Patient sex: M
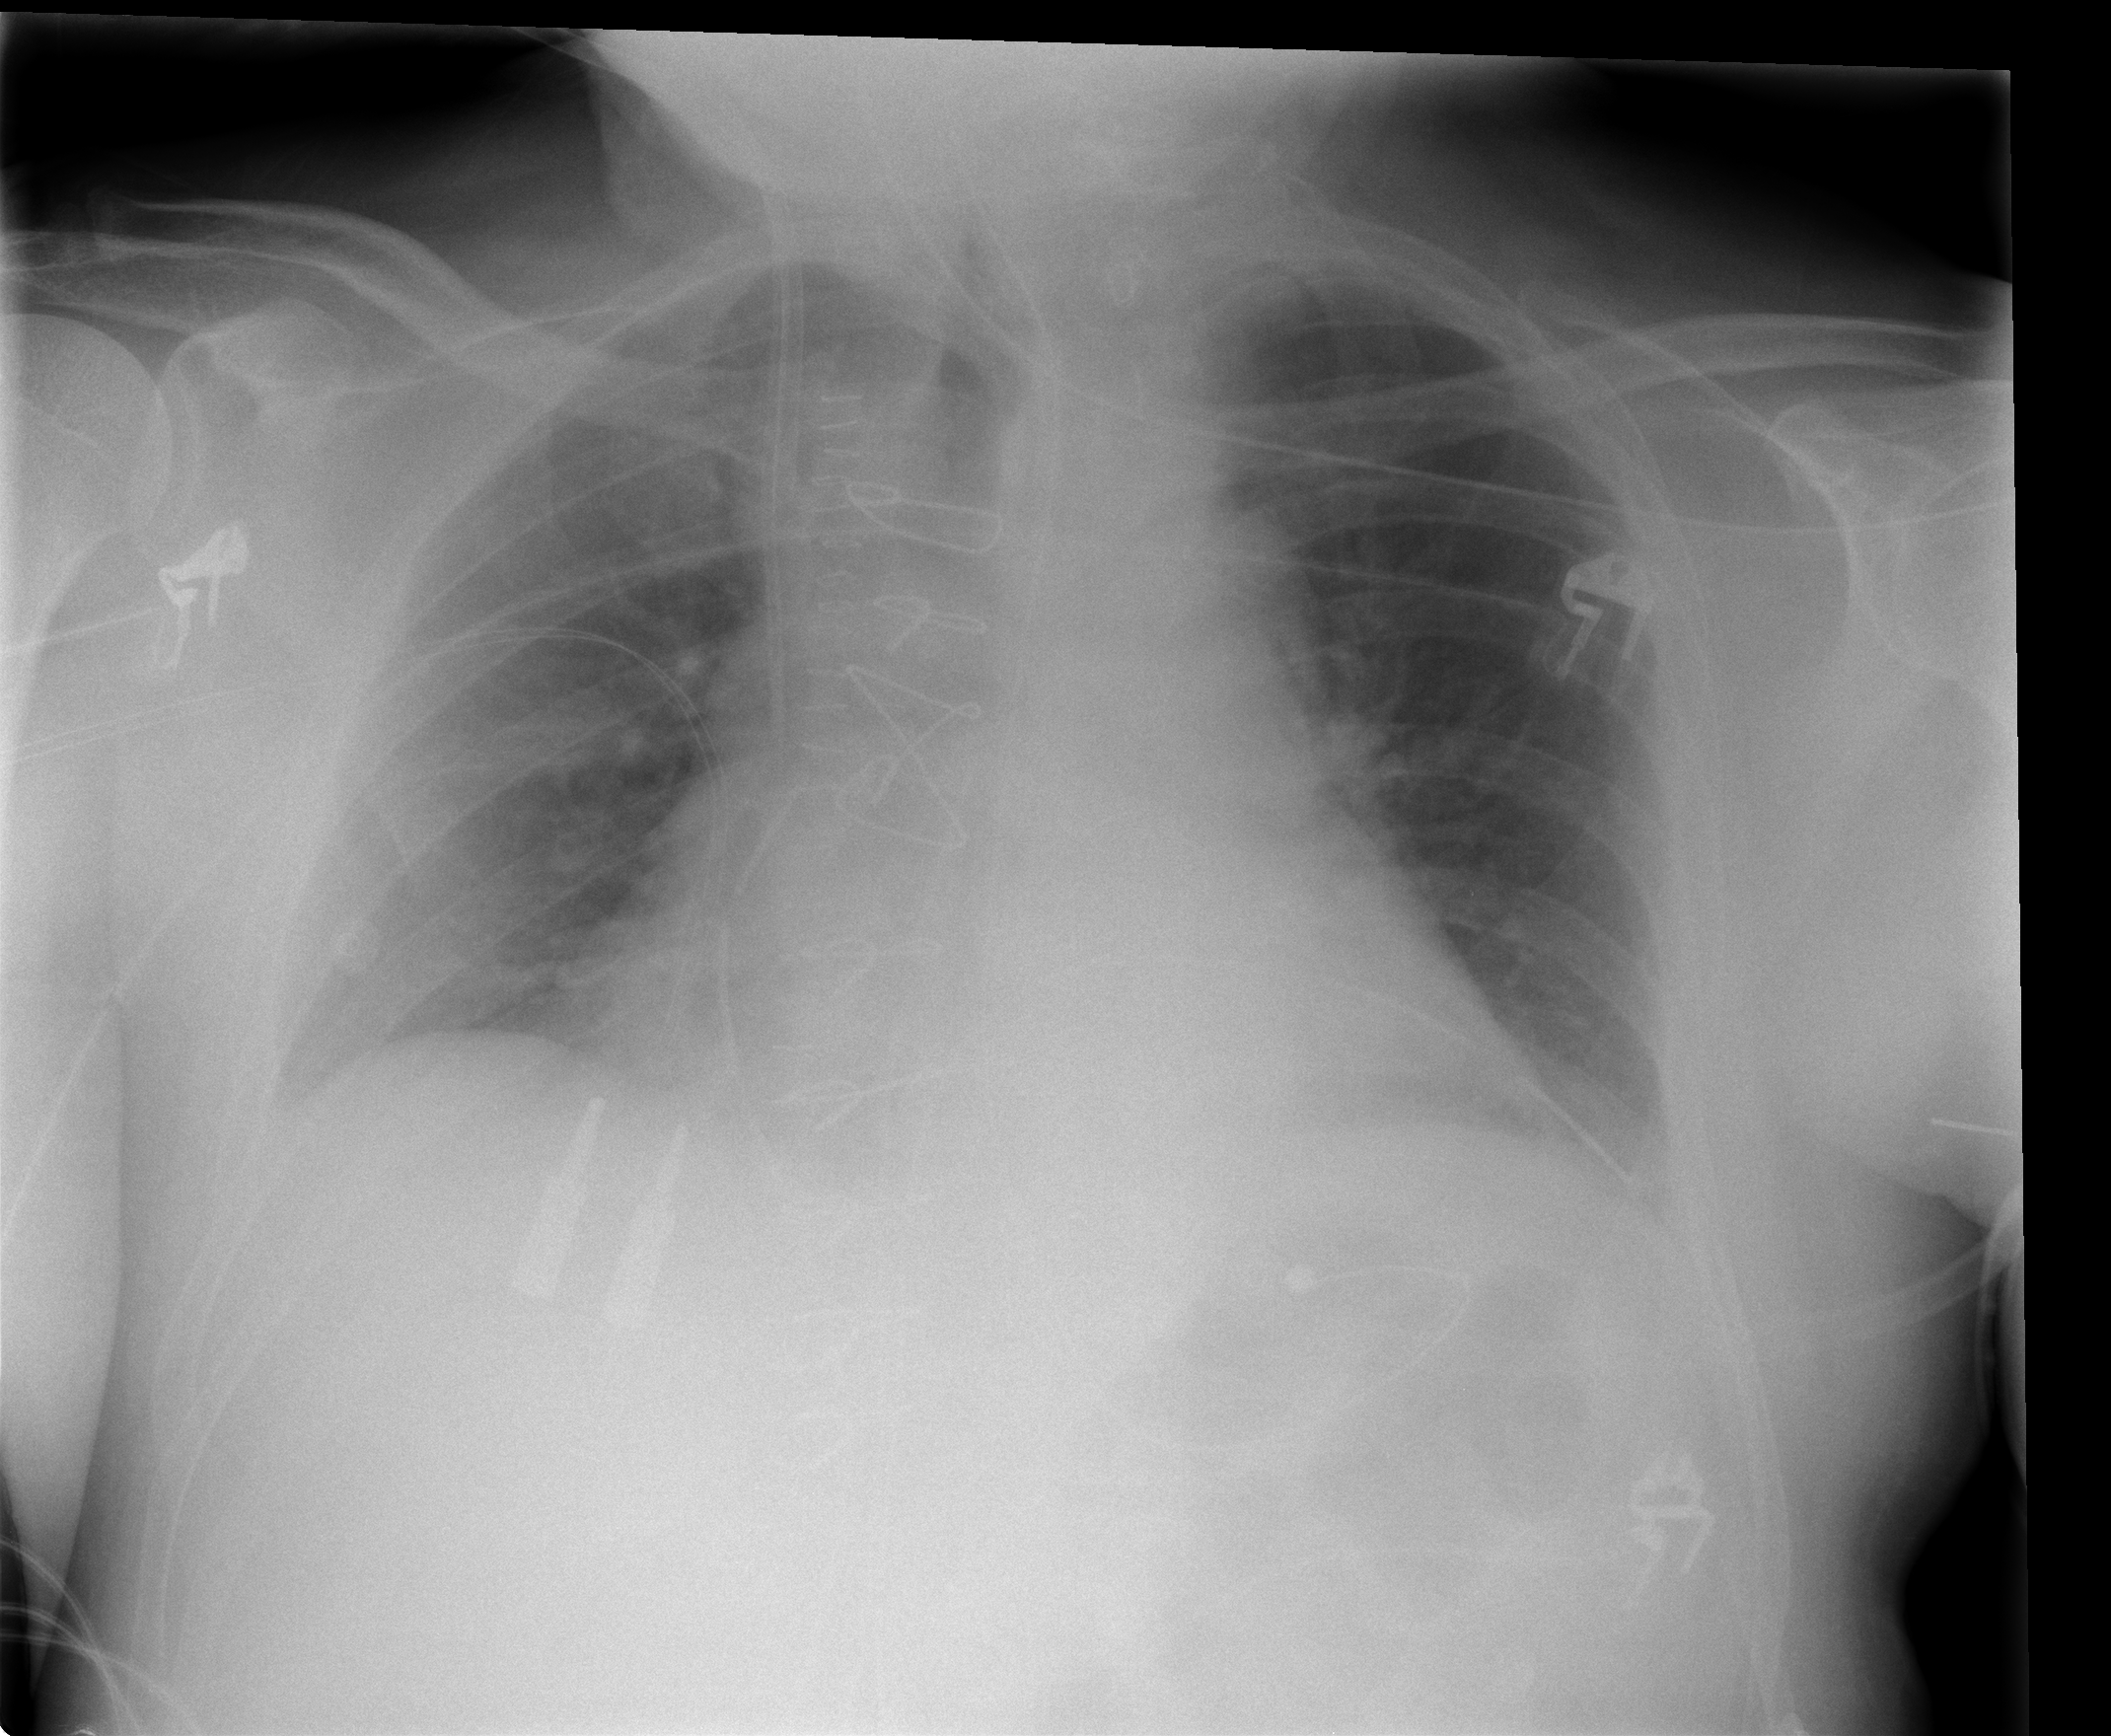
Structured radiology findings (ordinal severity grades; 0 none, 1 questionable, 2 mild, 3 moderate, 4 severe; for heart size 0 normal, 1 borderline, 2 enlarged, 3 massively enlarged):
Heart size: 0
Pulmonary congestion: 0
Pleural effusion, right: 0
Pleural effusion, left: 0
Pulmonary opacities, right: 0
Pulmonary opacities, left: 0
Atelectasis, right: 1
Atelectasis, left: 2